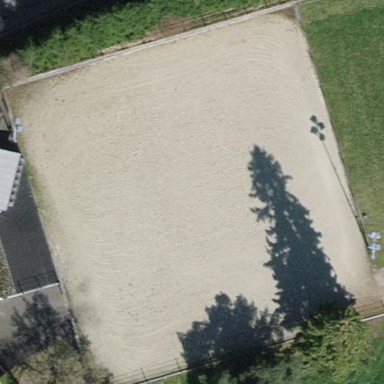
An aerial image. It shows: Tennis court on pitch.